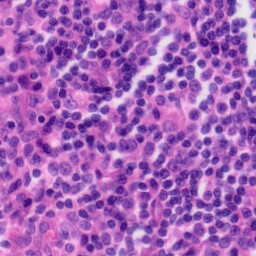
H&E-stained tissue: Tonsil